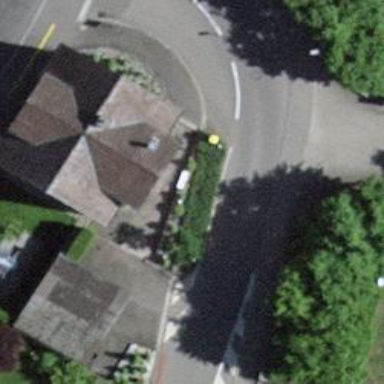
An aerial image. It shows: Post box is visible.